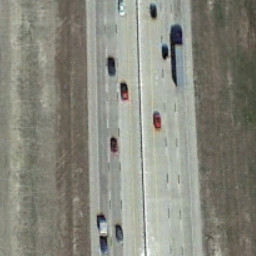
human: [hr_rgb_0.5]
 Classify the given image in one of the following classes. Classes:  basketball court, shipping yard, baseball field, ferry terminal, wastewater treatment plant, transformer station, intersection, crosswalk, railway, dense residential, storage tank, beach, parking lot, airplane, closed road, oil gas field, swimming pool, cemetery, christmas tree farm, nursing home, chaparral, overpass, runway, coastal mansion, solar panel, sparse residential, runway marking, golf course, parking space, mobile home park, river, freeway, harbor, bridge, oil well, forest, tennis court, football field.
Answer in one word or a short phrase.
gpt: freeway